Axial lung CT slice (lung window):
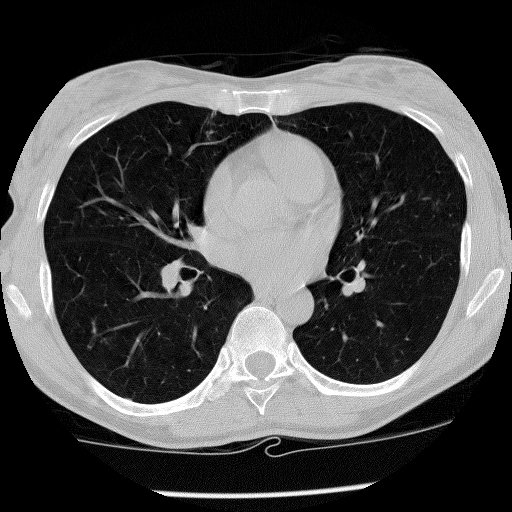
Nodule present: no